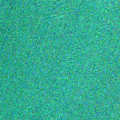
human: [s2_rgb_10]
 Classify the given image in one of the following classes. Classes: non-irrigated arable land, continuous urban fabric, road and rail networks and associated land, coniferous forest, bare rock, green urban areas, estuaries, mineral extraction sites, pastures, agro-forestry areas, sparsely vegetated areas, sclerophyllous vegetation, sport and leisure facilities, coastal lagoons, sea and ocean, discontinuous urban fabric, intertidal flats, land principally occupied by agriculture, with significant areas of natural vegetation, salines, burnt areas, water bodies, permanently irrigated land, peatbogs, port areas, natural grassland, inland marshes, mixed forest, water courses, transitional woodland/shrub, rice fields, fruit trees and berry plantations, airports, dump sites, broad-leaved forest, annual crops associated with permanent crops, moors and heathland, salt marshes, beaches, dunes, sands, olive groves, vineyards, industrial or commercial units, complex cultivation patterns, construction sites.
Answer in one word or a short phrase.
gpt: sea and ocean